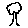
Label: tree